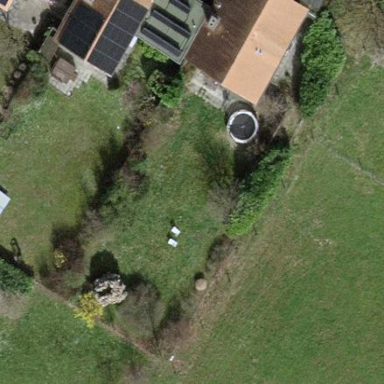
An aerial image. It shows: Garden enclosed by fence.